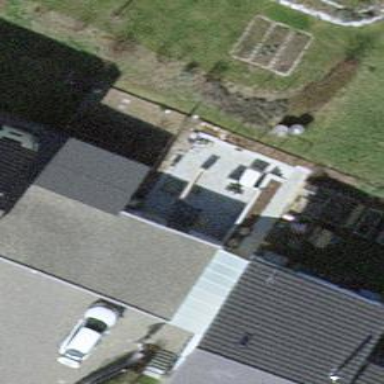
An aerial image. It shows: Garage.